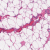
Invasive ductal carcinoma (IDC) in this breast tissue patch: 0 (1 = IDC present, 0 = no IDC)